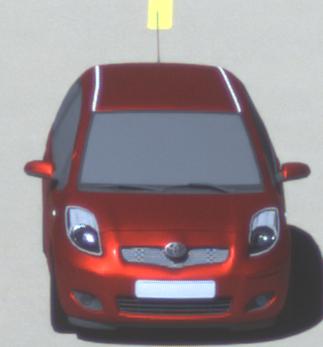
Make: Toyota
Model: Yaris 1.0
Detailed model: Yaris (XP13)
Model produced from: 2011/10
Model produced until: 2014/08
Doors: 3
Color: red
Road condition: dry road
Daytime: midday
Contrast: high contrast